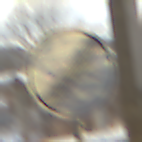
Verkehrszeichen: EndeSaemtlicherBegrenzungen
Umgebung: Roofed, Suburban
Tageszeit: MorningAfternoon
Wetter: PartlyCloudy
Licht: Natural
Jahreszeit: Winter
Kontrast: LowContrast